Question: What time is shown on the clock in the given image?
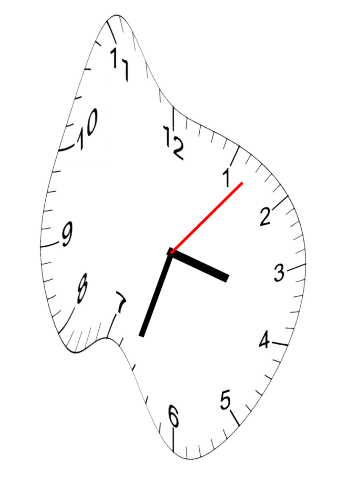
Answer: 03:33:07